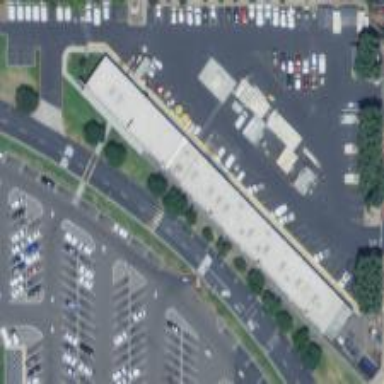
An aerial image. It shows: Parking area.